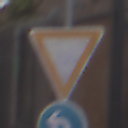
Verkehrszeichen: VorfahrtGewaehren
Zusatzzeichen unten: VorgeschriebeneFahrtrichtungLinks
Umgebung: Outdoor, Urban
Tageszeit: MorningAfternoon
Wetter: Overcast
Licht: Natural
Jahreszeit: NotSpecified
Kontrast: LowContrast